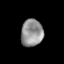
Tissue: prostate
Cell type: Myeloid cells
Senescence score: 0.35
Nuclear area (px): 584
Mean DAPI intensity: 146.514